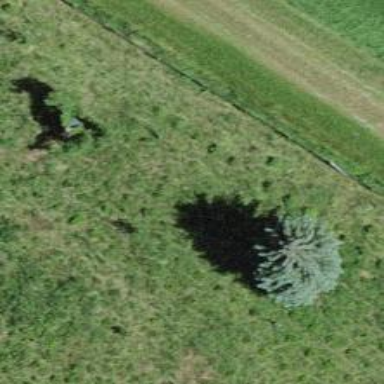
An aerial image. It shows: Needle-leaved tree in its natural environment.